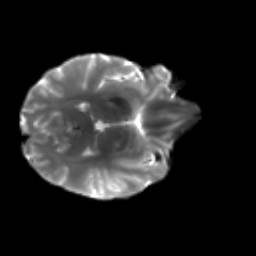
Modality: T2w
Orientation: axial
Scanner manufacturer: siemens
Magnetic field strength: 3 T
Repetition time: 4.16 s
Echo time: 0.0806 s